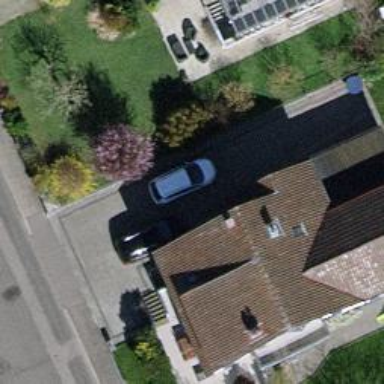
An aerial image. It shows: Detached building with gabled roof.